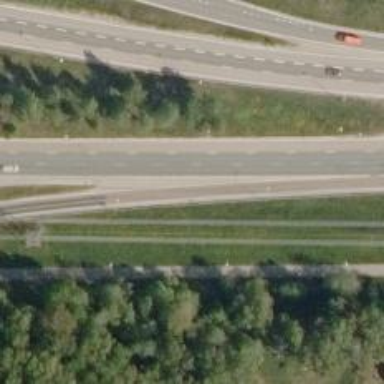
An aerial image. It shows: Trunk link highway with asphalt surface.